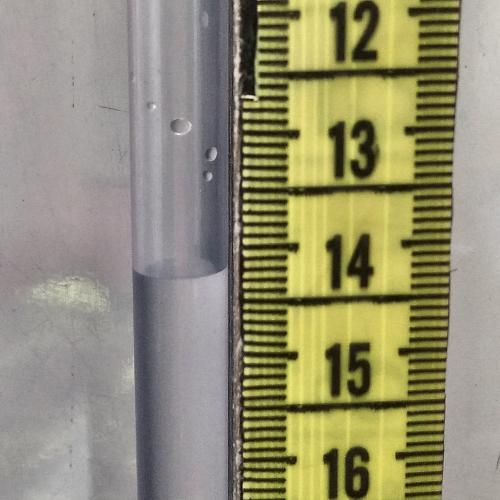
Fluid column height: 14.2 cm